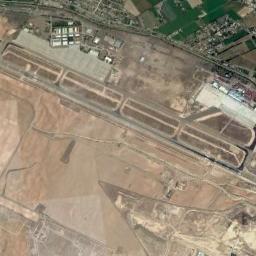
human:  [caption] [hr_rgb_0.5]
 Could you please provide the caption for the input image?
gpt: An airport with some parallel runways and open areas in the vacant lot and some villages beside .

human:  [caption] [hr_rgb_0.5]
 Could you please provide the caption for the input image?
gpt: There are many buildings along the runway and apron of the airport and many aircraft are parked .

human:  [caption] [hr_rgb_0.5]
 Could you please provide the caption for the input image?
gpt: There is an airport built in bare land next to the field .

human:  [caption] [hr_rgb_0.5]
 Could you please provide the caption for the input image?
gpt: The airport is built by the sea and the sea water is light blue .

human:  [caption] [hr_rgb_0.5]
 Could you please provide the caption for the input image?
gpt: The grass of the airfield is divided into different sizes by the road .